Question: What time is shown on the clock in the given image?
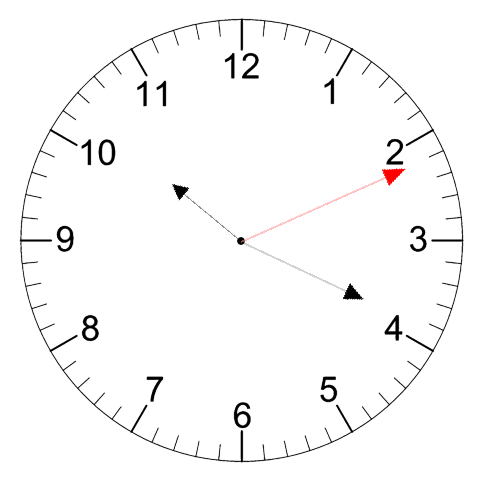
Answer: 10:19:11